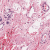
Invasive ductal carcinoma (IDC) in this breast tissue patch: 0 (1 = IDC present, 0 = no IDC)